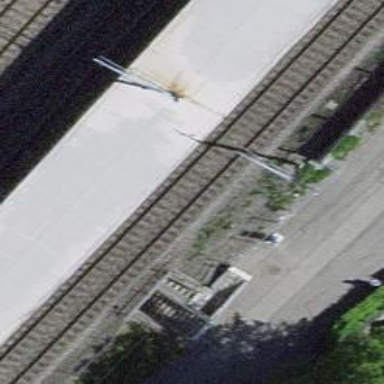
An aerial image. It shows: Platform edge at railway station.